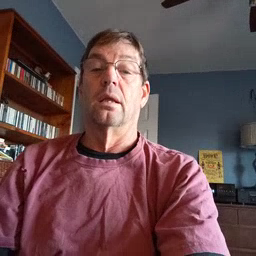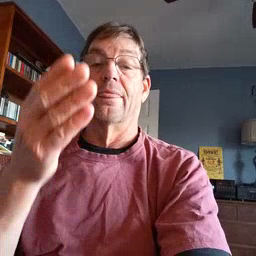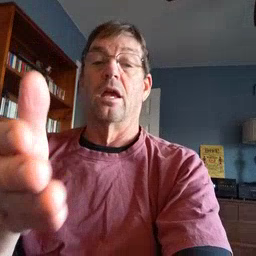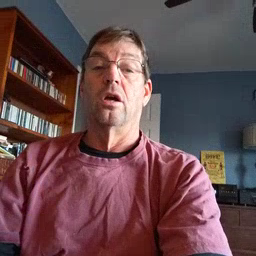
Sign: there